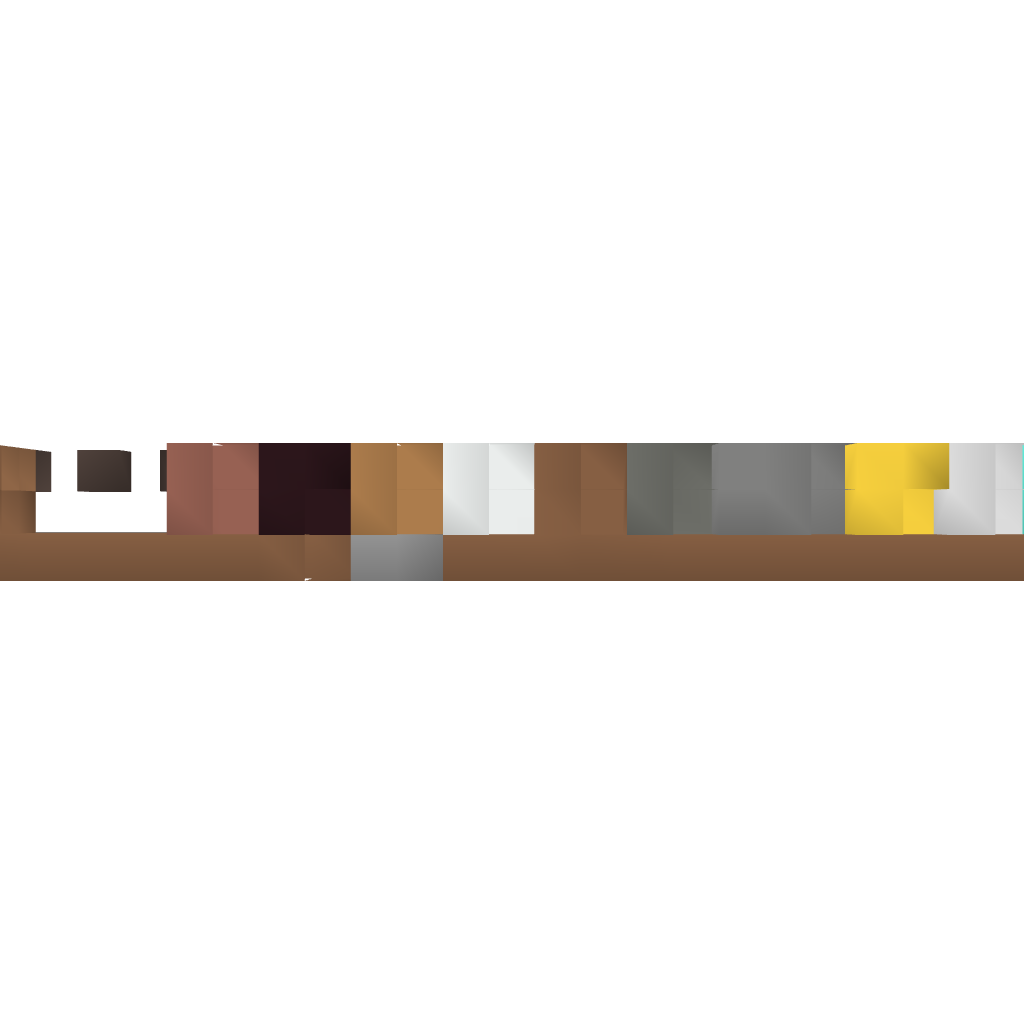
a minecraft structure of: Resorces Giver